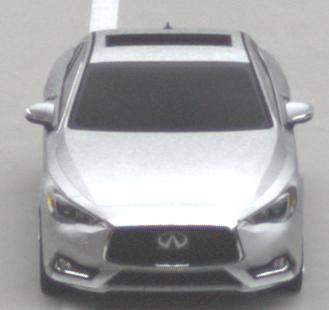
Make: Infiniti
Model: Q60 2.0t
Detailed model: Q60 (V37)
Model produced from: 2016/10
Model produced until: 2018/08
Doors: 2
Color: white
Road condition: dry road
Daytime: morning or afternoon
Contrast: low contrast